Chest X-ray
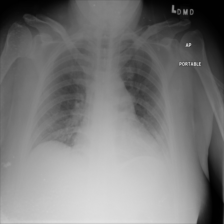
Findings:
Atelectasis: negative
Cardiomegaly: negative
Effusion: negative
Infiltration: negative
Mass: negative
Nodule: negative
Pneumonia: negative
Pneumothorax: negative
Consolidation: negative
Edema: negative
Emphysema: negative
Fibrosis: negative
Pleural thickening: negative
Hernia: negative